Question: I've been programming normally using an AMD 1100 6 core chip. Previously (using the code) I was able to max out all CPU's (6 threads)
Now, is doing this (still 6 threads):

Before, I was able to get them right to 100% (all 6 cores would go straight up and draw straight lines right across the top. Now I can't seem to figure why the application isn't maxing out the CPU cores, even though there are 6 parallel threads, and the same code used to max out the CPU just a day ago.
I'm running no extra processes, and am doing nothing generally different.
I'm running an extra fan on the CPU as well, and the CPU fan remains calm (which indicates it's not overheating).
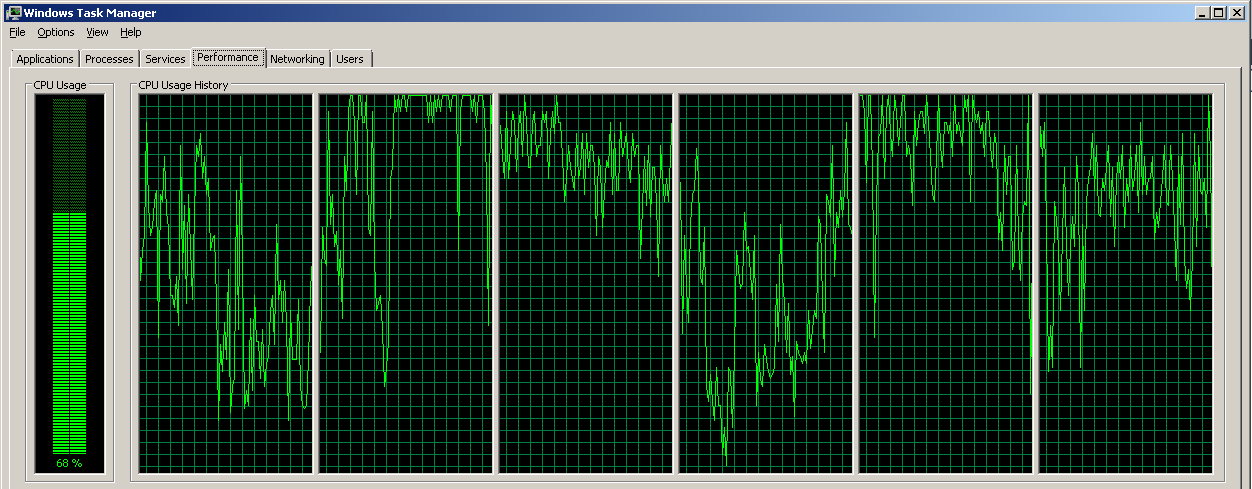
Answer: First off we need to see the code. Without that I'd be looking to see if you have any synchronisation mechanisms (e.g. mutexes), I/O or use of shared resources that could be giving the CPU some breathing space. If there is any I/O, such as disk, network or other external devices going on, access speed is liable to change from run to run, and the program may be I/O bound rather than CPU bound.